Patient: sex M, age 69
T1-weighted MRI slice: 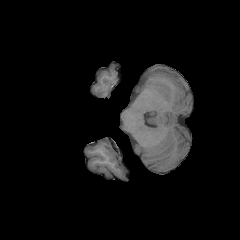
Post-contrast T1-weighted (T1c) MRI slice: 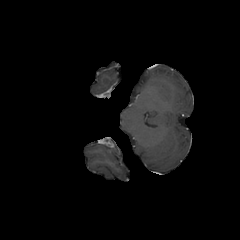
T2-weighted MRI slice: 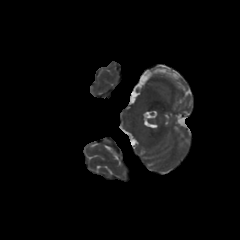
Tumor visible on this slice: no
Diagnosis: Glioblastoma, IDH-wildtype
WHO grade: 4